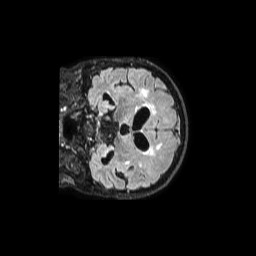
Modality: FLAIR
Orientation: coronal
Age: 76
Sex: female
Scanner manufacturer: philips
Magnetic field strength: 1.5 T
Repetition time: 4.8 s
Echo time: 0.3383 s